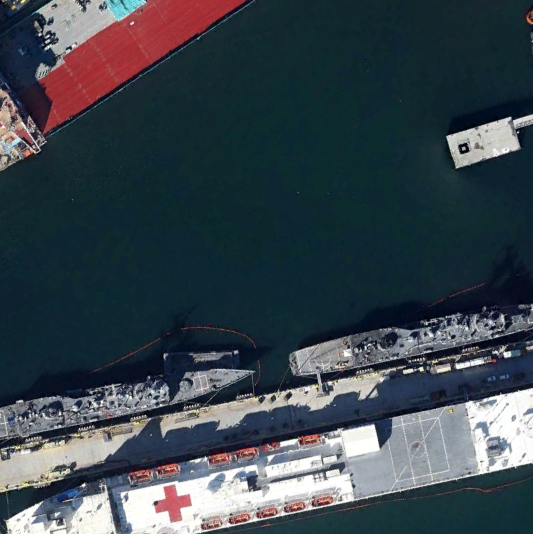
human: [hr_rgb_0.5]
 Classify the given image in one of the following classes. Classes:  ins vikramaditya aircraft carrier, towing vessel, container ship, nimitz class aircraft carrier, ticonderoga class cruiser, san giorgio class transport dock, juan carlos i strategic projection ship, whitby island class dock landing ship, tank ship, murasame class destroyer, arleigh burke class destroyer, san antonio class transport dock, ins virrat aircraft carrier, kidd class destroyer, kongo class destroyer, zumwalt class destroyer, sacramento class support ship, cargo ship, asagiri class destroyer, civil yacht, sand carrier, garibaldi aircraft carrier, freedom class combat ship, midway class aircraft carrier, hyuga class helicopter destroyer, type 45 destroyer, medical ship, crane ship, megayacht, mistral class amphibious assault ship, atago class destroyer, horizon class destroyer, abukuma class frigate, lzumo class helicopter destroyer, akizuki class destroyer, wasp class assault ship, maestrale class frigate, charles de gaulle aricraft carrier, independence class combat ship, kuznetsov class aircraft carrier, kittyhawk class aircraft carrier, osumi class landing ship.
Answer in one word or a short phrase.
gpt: Medical ship